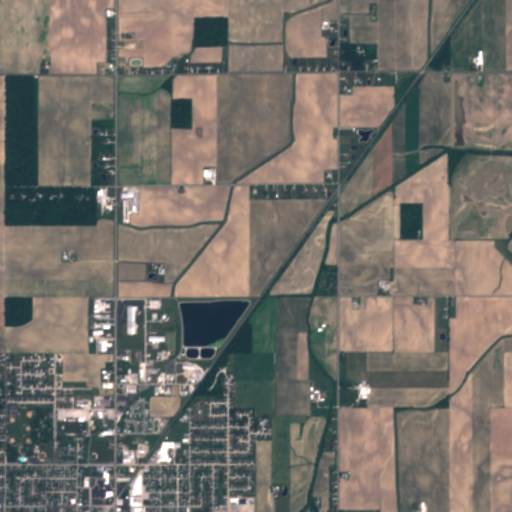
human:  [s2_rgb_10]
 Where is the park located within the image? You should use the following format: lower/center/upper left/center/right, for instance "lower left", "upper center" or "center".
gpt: The park is located in the lower left of the image.
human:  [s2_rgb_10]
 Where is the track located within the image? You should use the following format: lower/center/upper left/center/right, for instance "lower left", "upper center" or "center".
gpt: The track is located in the lower left of the image.
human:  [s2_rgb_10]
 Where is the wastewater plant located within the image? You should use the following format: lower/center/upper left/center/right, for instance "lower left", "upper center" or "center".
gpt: The wastewater plant is located in the lower center of the image.
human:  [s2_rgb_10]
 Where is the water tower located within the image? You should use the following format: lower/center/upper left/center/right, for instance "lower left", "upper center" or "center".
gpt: The water tower is located in the lower left of the image.
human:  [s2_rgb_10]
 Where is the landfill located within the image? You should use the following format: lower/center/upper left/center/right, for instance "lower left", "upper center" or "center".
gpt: There is no landfill in the image.